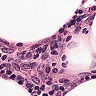
Metastatic tissue present: no